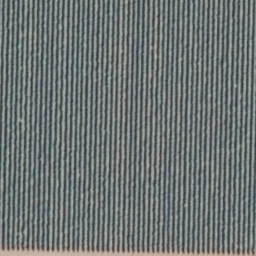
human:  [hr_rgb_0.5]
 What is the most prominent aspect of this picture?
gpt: farmland